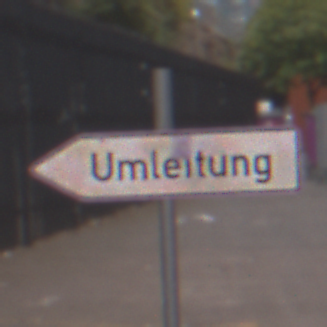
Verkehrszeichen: UmleitungswegweiserLinksweisend
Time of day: MorningAfternoon
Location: Outdoor (Urban)
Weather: Overcast
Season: NotSpecified
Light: Natural